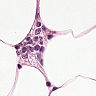
Metastatic tissue present: no